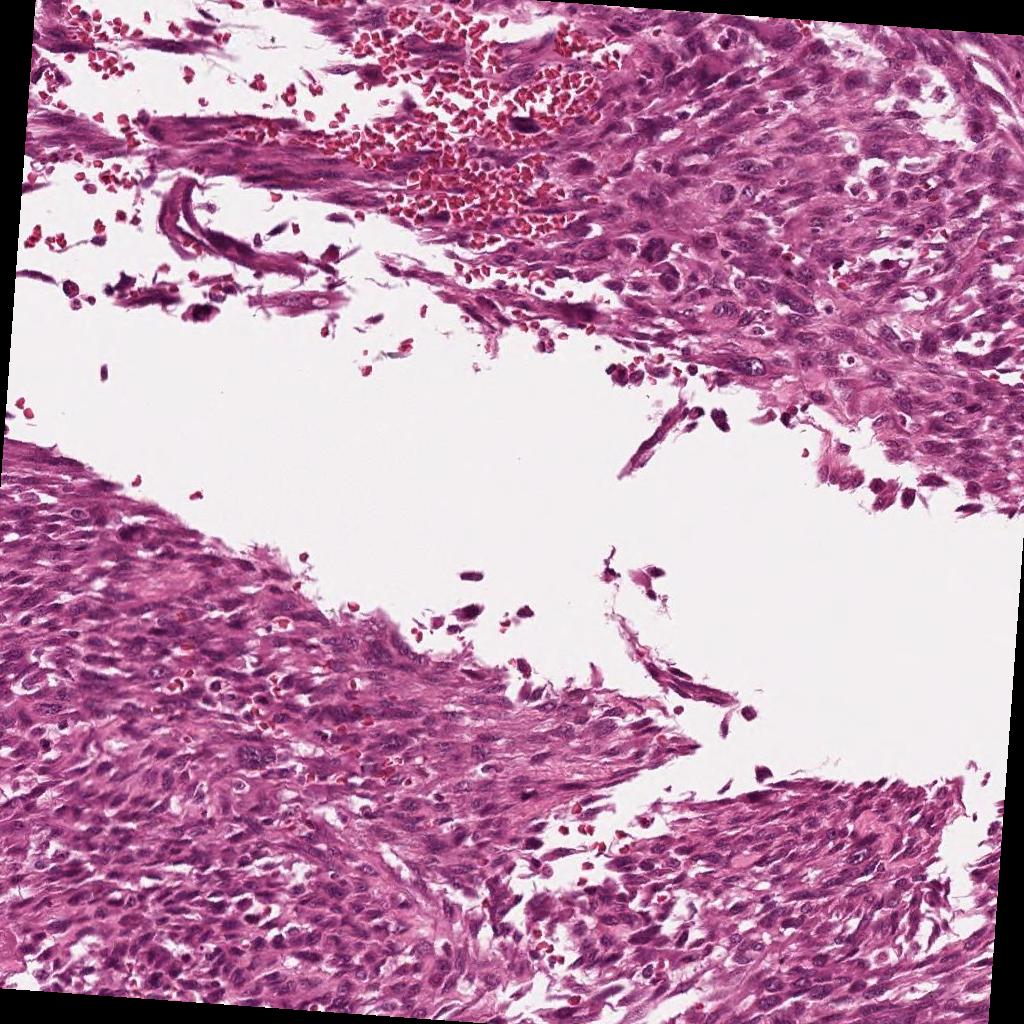
Label: Viable